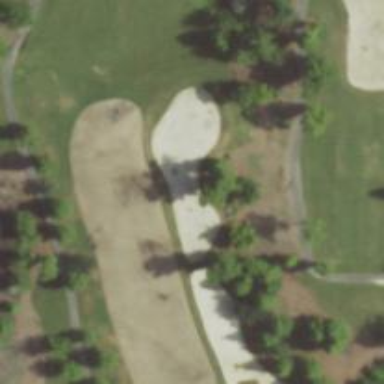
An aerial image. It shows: Sand bunker on golf course.